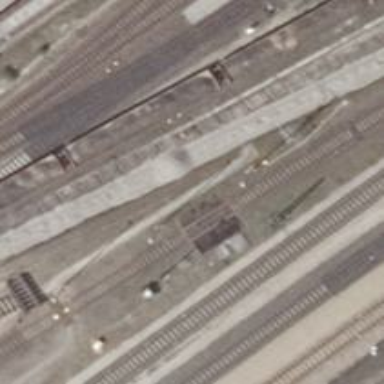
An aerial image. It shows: Rail yard with electrified contact lines for the trains.